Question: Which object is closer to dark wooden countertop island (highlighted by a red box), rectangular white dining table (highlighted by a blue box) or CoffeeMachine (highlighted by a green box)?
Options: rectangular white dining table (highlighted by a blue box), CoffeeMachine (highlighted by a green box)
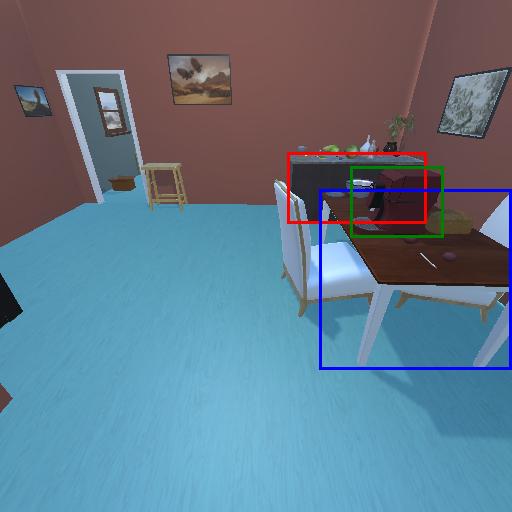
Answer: rectangular white dining table (highlighted by a blue box)